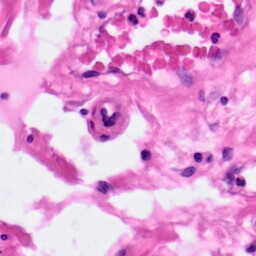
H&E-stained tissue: Pancreatic